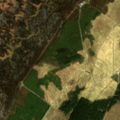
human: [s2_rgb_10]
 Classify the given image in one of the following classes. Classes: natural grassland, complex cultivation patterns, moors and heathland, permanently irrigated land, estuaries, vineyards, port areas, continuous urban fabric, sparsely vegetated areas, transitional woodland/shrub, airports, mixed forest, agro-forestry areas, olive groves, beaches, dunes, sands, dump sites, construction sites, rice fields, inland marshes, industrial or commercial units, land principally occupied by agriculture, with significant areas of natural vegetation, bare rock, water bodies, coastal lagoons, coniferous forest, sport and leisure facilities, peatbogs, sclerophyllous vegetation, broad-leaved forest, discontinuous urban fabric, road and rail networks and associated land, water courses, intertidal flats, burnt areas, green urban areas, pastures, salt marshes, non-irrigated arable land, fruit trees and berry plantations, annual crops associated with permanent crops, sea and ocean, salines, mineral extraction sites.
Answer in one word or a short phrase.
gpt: coniferous forest, moors and heathland, transitional woodland/shrub